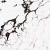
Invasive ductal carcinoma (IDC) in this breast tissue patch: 0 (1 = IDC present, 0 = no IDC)